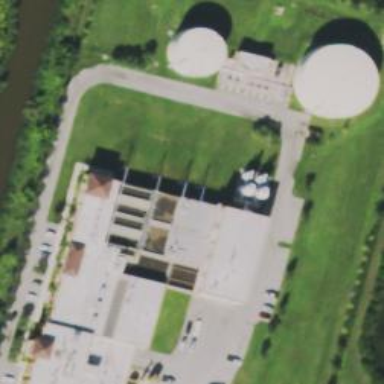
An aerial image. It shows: Storage tank with man-made structure.